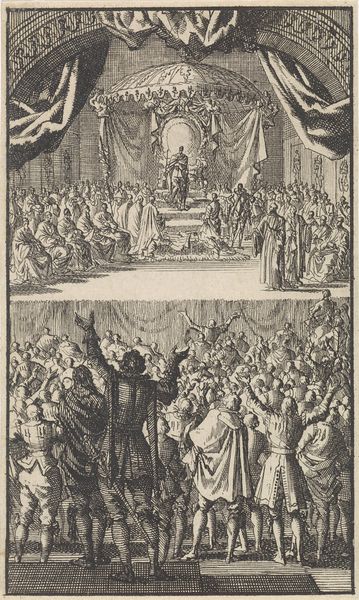
Titel: Filips II wordt tot koning van Portugal gekroond
Künstler: Jan Luyken
Standort: Amsterdam
Institution: Rijksmuseum
Schlagwörter: arch, audience, celebration, church, coronation, crowd, crown, curtain, curtains, hall, king, men, people, soldier, soldiers, steps, stockings, sword, swords, throne, white, women, black, dark, gray, grey, group, old, sitting, theatre, woman, sad, man, armor, drapes, helmet, knight, entrance, drawing, black and white, sketch, drape, happy, party, arms, cape, archway, temple, theater, engraving, pencil, cloth, play, tent, ribbons, act, standing, celebrate, thrown, royalty, canopy, weapon, stage, queen, kneel, knights, croud, symmetrical, weapons, mans, bows, b, worship, actors, central, wedding, capes, acting, sketh, cheering, cheer, crod, moshpit, jubilate, bancuate, grpahite, meh